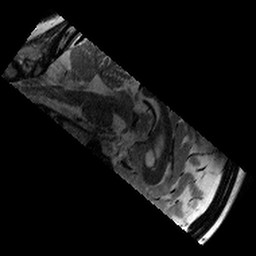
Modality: T2w
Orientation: sagittal
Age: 12
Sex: female
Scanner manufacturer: siemens
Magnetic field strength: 3 T
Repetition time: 9.23 s
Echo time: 0.067 s